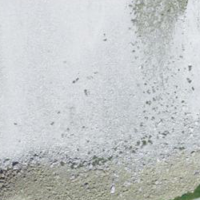
EUNIS habitat code: 48
Species observed at this site:
Phoenicurus ochruros